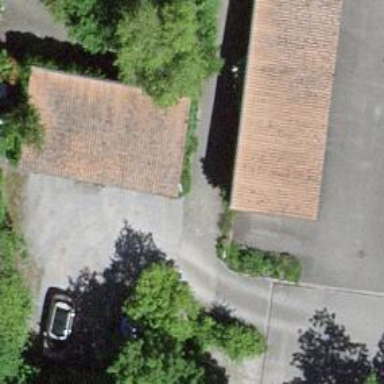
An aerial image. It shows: View of roof of building.